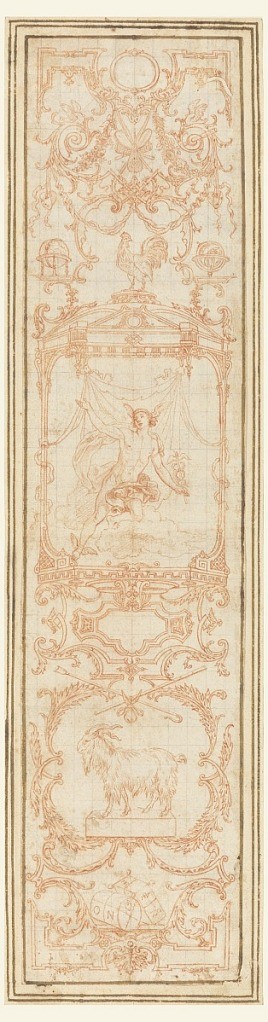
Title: Designs for Gobelins Tapestry, June (Les Mois Grotesques par Bandes)
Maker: Claude Audran III, French, 1658 - 1734
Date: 1709–10
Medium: Red chalk, pen and brown ink on cream laid paper
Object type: Drawing
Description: Three vertical panels depicting the months of April, June and October, in reverse from the engraved designs for tapestries. "April" shows the bull in a wreath medallion at top, with Venus and Cupid in a frame at the center of the drawing. Below the frame is a swan between billing pairs of doves, all resting on a pedestal supported by dolphins. In "June", Cancer is omitted. Mercury is placed in the central framing structure surmounted by a cock.  A ram is below. "October" shows Scorpio in a wreath at top, Minerva in the central frame, and Arachne(?) making a tapestry below.